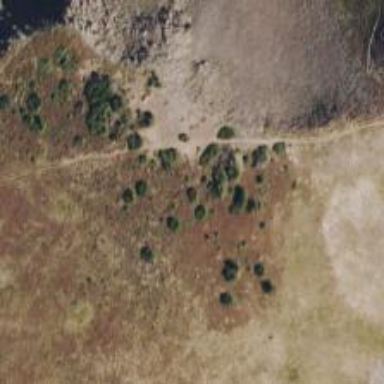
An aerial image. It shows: Path used as standard/terra trail route.